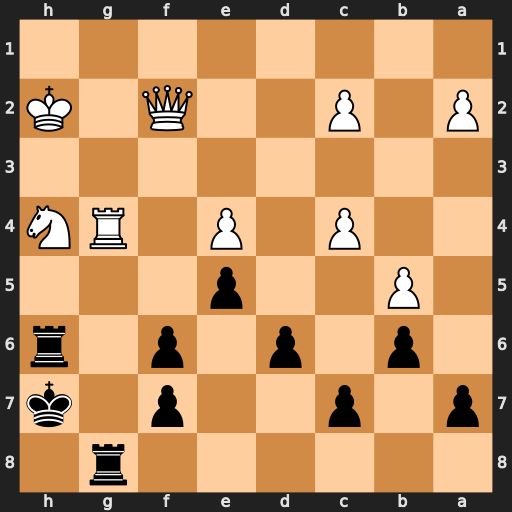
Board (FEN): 6r1/p1p2p1k/1p1p1p1r/1P2p3/2P1P1RN/8/P1P2Q1K/8
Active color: b
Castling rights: -
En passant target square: -
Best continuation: Rxg4 Qf5+ Rgg6